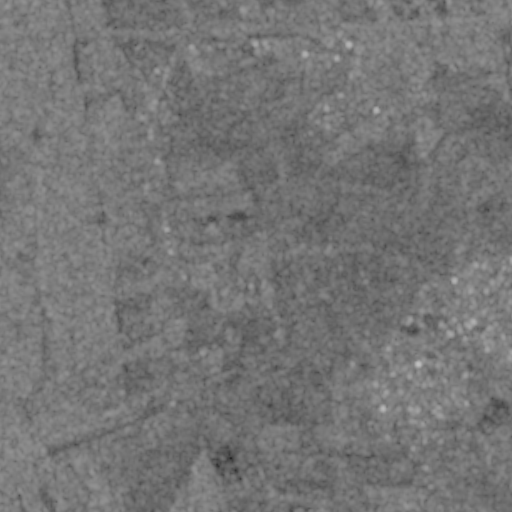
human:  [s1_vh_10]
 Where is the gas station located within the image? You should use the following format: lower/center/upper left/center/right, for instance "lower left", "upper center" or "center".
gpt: The gas station is located in the lower right of the image.
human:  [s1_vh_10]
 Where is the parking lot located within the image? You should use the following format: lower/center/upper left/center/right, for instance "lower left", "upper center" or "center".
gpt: The parking lot is located in the lower right of the image.
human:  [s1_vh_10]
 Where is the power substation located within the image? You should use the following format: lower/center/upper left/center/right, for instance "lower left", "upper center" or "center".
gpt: The power substation is located in the upper right of the image.
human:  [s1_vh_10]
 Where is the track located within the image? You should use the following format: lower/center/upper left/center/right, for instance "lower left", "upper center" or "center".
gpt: There is no track in the image.

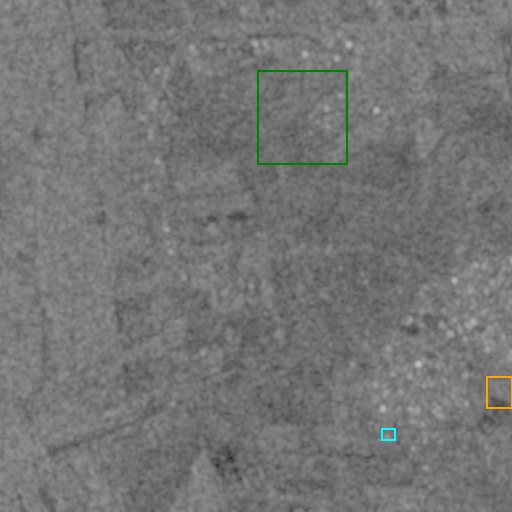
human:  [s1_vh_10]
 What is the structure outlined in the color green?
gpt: The structure outlined in green is a crop field.
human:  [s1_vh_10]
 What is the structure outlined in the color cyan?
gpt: The structure outlined in cyan is a gas station.
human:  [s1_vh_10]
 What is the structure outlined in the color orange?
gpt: The structure outlined in orange is a park.
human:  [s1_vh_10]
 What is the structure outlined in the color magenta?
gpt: There is no magenta outline.